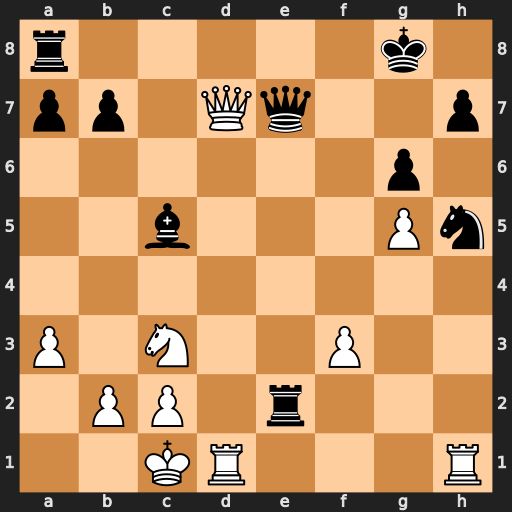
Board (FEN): r5k1/pp1Qq2p/6p1/2b3Pn/8/P1N2P2/1PP1r3/2KR3R
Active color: w
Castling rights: -
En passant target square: -
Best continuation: Nxe2 Be3+ Kb1 Qxd7 Rxd7